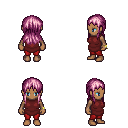
a pixel art fantasy rpg character, female body template, human, dark skin, maroon tunic, red pants, pink unkempt hairstyle, bracelets, four views (front, back, left, right), 2x2 character sprite sheet, small pixel art, hard edges, no anti-aliasing